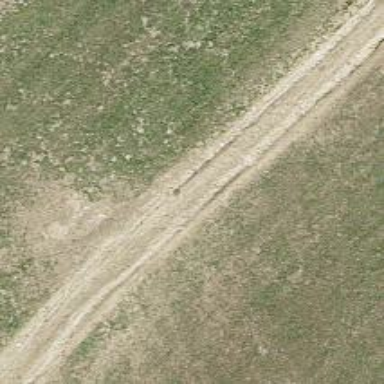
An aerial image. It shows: Track road with grade4 tracktype.